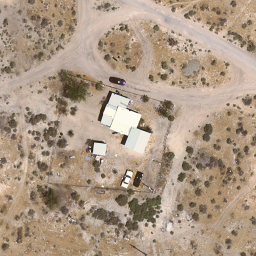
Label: sparseresidential